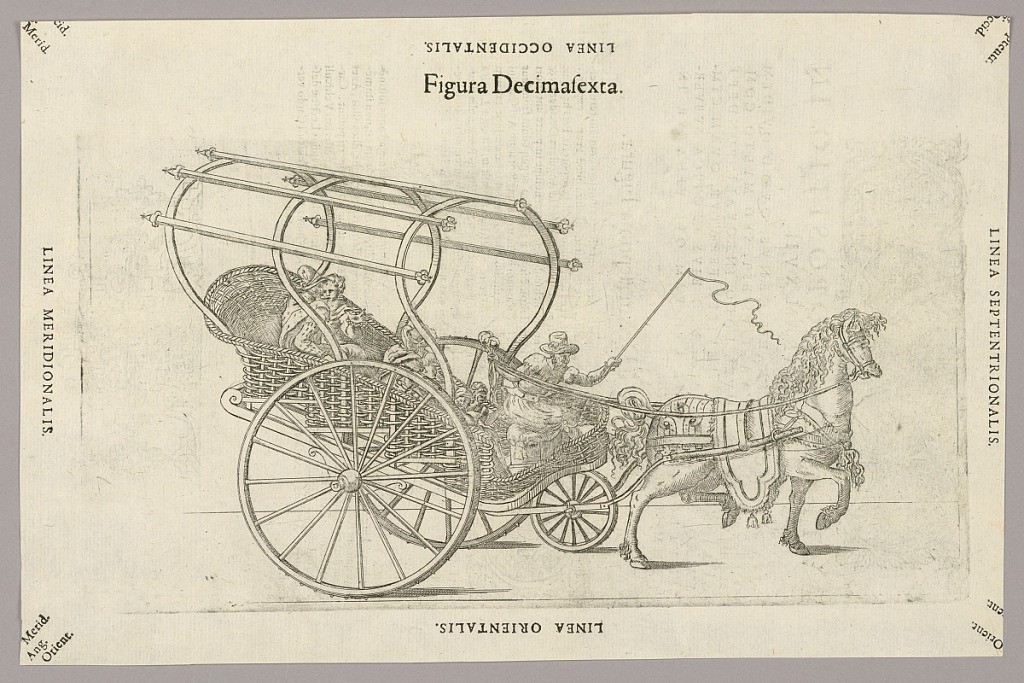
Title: Plate XVI from Theatrum instrumentorum et machinarum
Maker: Julio Paschale
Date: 1582
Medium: Woodcut on paper
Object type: Print
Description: Showing a cart with the wheels drawn by one horse, a small wheel center, in front; the driver and others behind him in a basket woven body, with slats across the top on hoops. Description in Latin on verso of 1949-152-213.